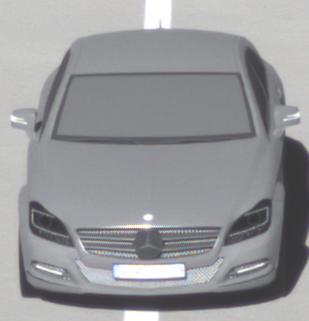
Make: Mercedes-Benz
Model: CLS Coupé 350
Detailed model: CLS-Class (218) Coupé
Model produced from: 2011/01
Model produced until: 2014/07
Doors: 4
Color: gray
Road condition: dry road
Daytime: morning or afternoon
Contrast: high contrast